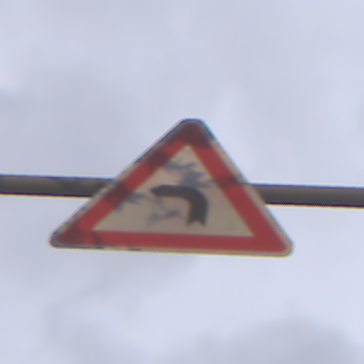
Verkehrszeichen: KurveLinks
Umgebung: Outdoor, Urban
Tageszeit: Midday
Wetter: Overcast
Licht: Natural
Jahreszeit: NotSpecified
Kontrast: LowContrast